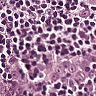
Metastatic tissue present: yes